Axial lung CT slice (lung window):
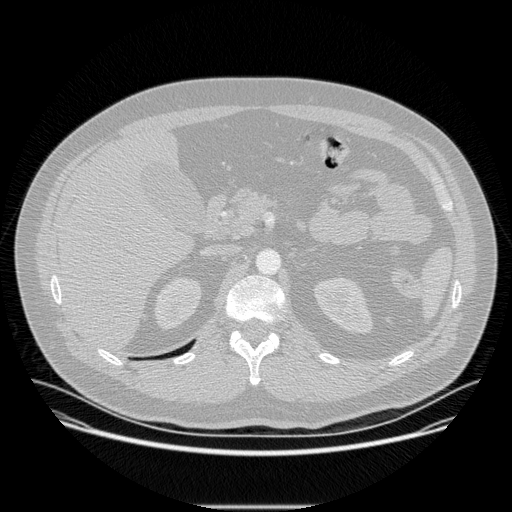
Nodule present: no